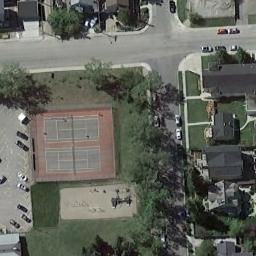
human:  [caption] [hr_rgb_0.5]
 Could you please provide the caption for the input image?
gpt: Tennis courts and parking lots on the lawn are a road away from residential areas .

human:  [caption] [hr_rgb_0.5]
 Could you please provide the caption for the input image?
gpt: The tennis court is on the grass next to some buildings and trees .

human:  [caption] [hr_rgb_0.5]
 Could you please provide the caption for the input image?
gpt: The tennis court was shadowed by streetlights .

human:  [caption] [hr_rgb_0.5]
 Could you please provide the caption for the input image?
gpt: Many buildings are beside the tennis courts .

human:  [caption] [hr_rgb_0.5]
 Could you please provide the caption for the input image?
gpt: There are some green trees and buildings beside he tennis court .